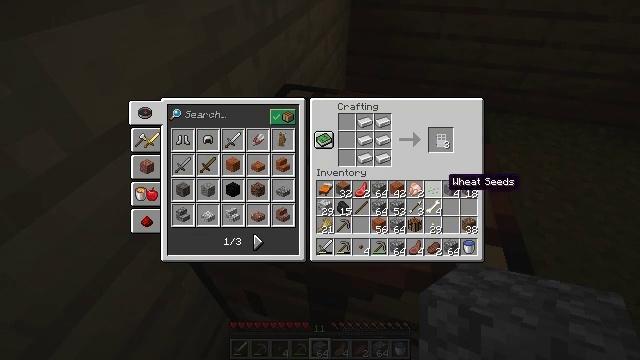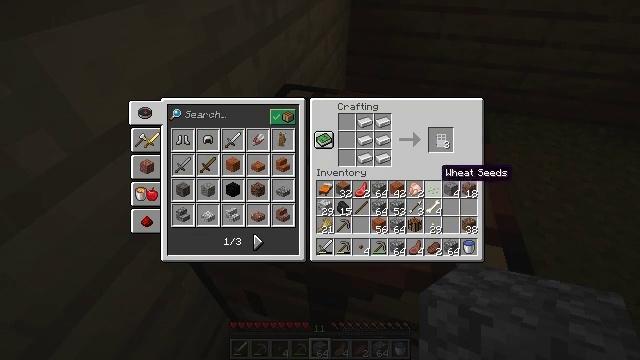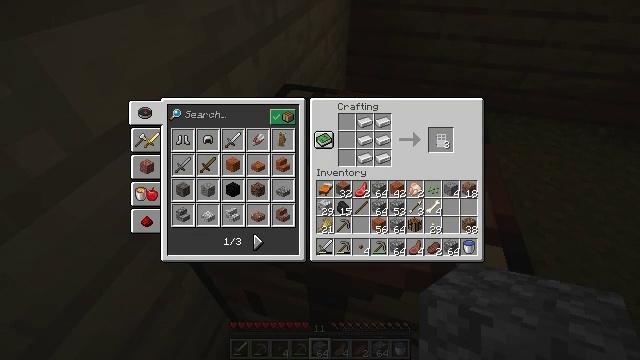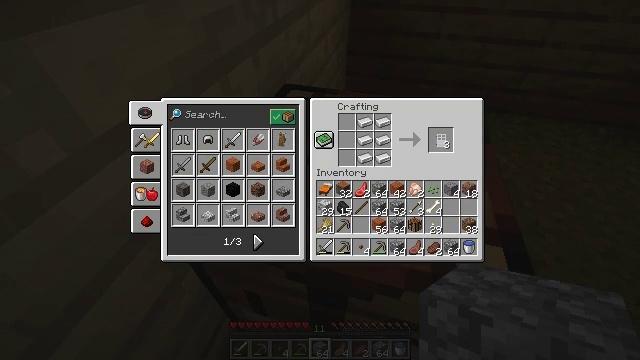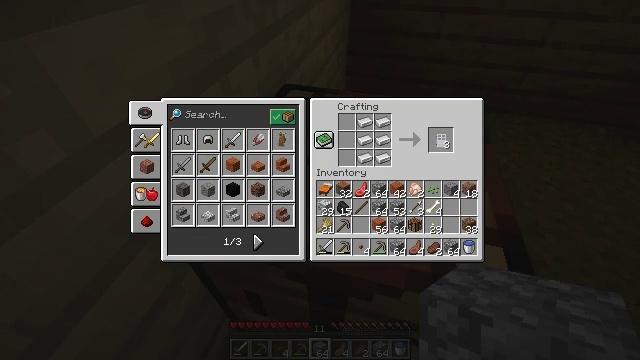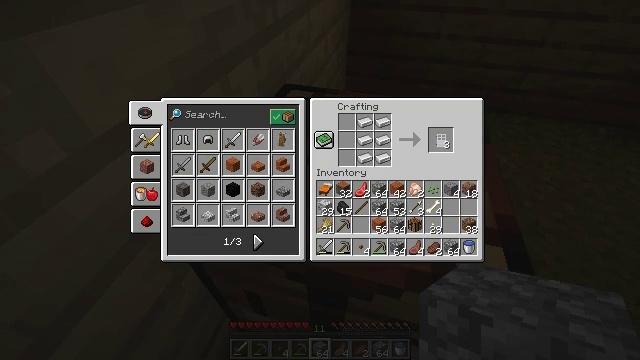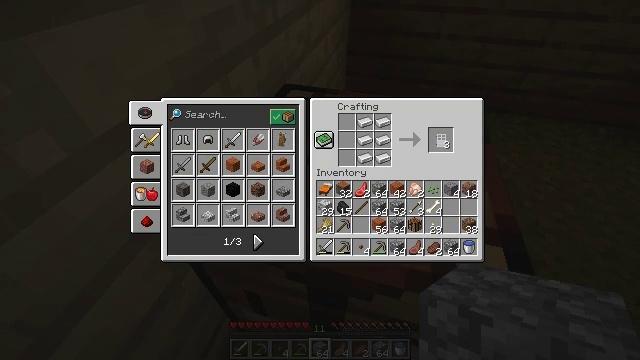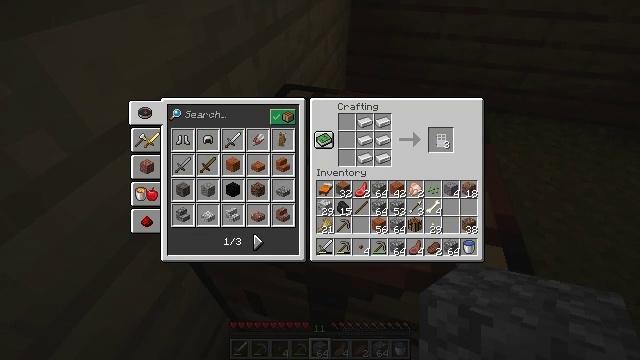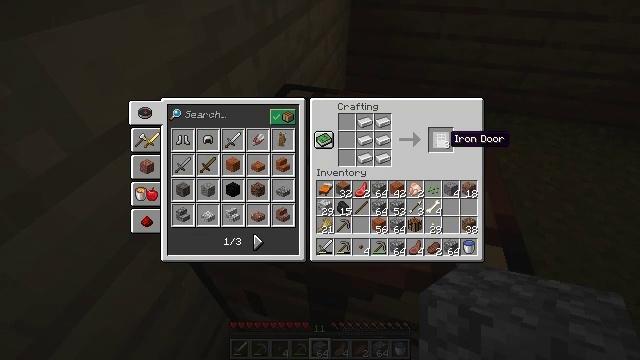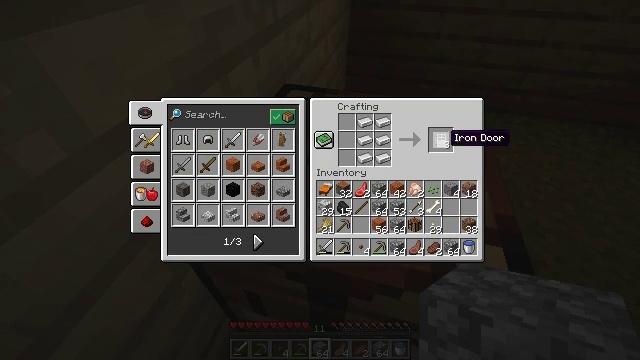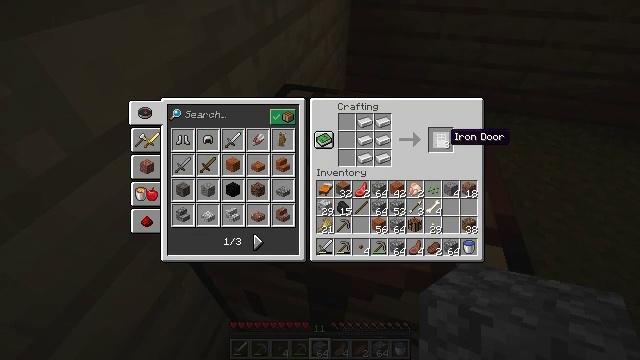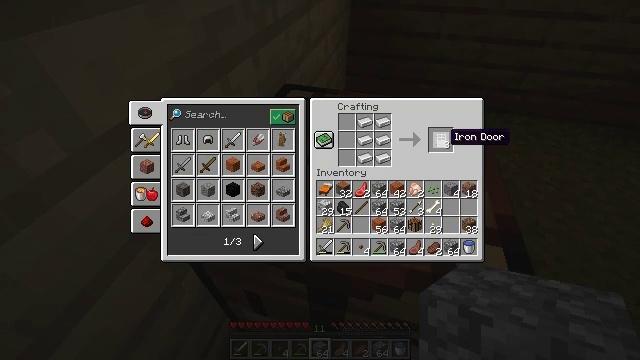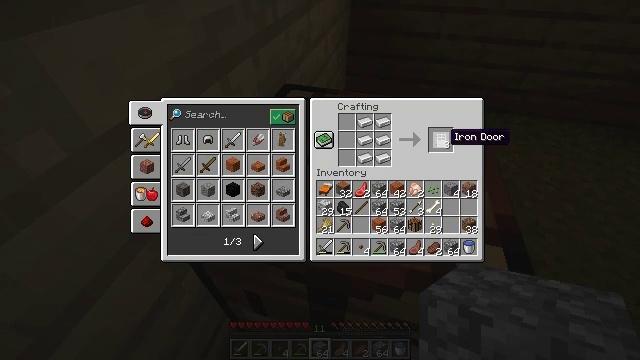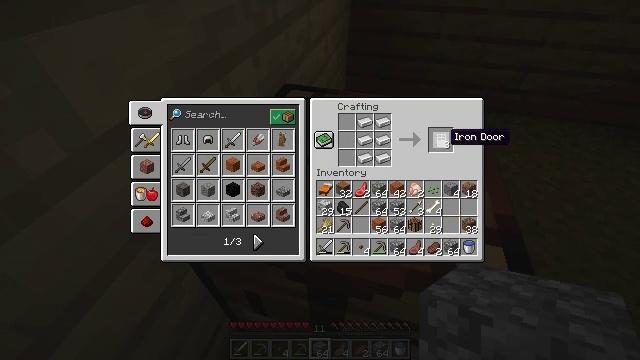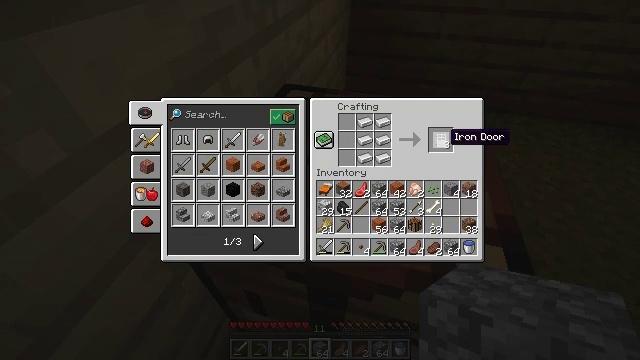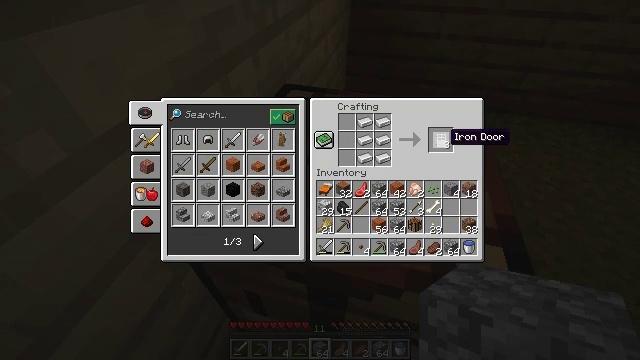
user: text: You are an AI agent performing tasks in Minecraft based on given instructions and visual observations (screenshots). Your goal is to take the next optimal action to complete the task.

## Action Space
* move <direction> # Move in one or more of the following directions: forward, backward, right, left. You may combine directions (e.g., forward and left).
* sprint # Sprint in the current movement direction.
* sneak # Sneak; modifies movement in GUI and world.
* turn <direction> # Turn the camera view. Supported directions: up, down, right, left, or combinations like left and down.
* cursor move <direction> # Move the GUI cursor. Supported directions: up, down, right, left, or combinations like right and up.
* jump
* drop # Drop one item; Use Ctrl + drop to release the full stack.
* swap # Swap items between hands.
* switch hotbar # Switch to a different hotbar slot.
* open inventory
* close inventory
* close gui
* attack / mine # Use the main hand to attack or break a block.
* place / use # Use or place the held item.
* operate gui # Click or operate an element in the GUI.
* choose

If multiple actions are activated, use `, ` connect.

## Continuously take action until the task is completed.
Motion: motion action
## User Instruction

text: To get an iron door, use the crafting table and iron ingots.
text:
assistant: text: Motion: cursor move up
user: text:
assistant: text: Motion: cursor move up
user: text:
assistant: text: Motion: no_op
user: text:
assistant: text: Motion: no_op
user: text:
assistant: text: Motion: no_op
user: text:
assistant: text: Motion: no_op
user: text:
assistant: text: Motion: no_op
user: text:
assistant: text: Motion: no_op
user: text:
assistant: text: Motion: no_op
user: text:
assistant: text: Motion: no_op
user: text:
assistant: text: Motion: no_op
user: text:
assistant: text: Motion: no_op
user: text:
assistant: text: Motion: no_op
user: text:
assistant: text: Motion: no_op
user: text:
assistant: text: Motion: no_op
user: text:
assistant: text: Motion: operate gui
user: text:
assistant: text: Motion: operate gui
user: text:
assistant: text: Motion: operate gui
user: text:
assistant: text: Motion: no_op
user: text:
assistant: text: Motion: no_op
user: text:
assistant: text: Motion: no_op